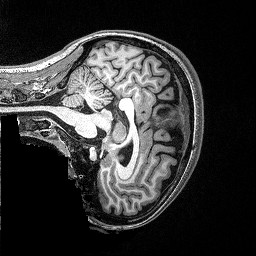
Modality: T1w
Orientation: sagittal
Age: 24
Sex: female
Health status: healthy
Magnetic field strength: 3 T
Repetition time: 2.53 s
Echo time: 0.00331 s